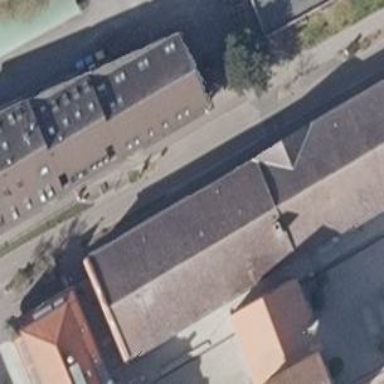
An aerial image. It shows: Pharmacy building.